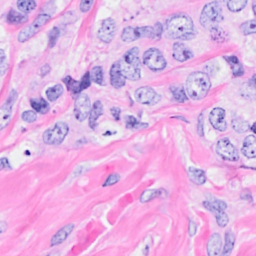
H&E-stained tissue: Breast